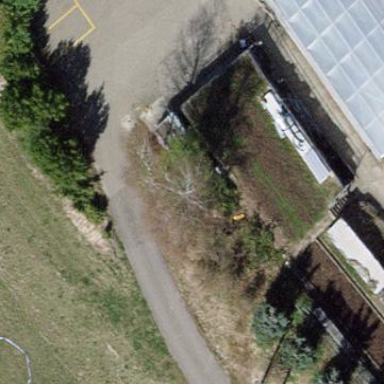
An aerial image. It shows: Greenhouse.